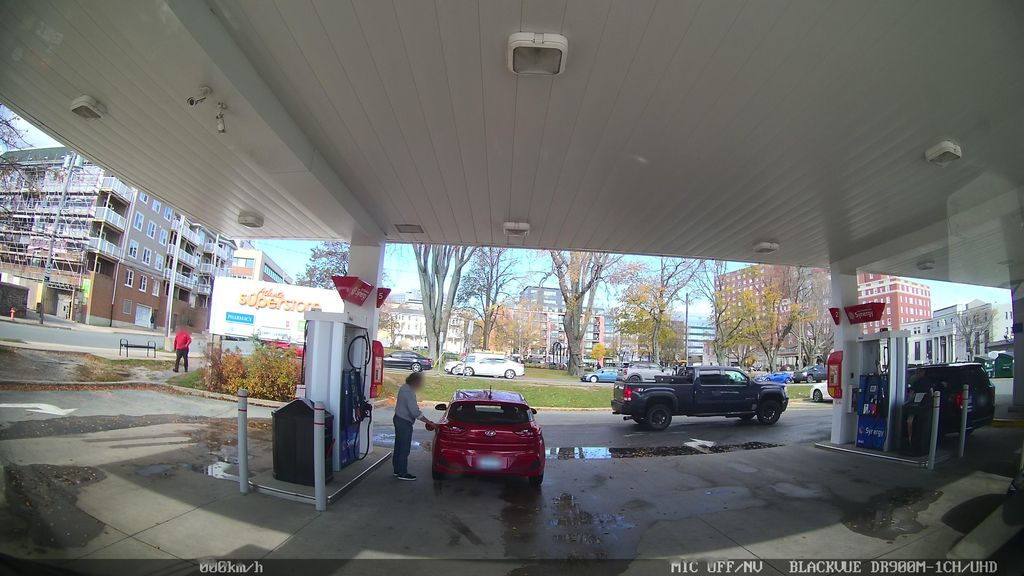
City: halifax